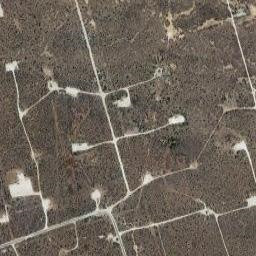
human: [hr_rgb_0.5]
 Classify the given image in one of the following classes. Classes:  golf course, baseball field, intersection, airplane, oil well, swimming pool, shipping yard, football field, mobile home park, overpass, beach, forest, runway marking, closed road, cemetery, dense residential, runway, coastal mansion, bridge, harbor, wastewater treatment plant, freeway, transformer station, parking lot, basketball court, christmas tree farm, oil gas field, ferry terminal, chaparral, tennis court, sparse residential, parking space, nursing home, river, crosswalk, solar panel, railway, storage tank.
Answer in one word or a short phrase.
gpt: oil gas field